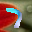
Label: 7